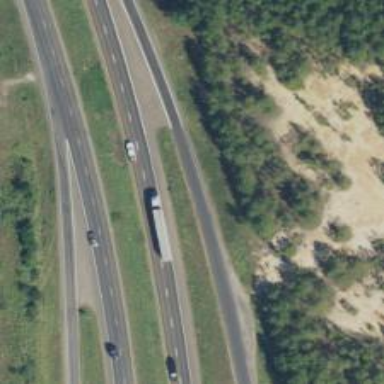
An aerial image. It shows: Trunk link highway with asphalt surface.